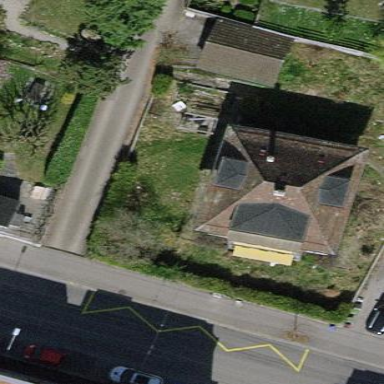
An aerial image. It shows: Detached building with hipped roof.